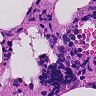
Metastatic tissue present: no